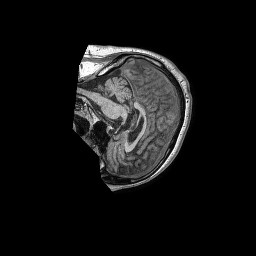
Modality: T1w
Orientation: sagittal
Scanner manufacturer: philips
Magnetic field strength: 1.5 T
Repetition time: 0.007871 s
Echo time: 0.003687 s